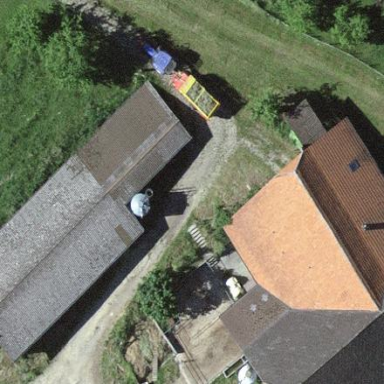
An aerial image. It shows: Sty building.